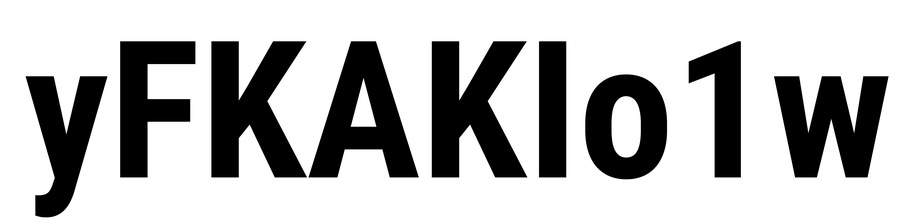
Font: Roboto_Condensed_Bold